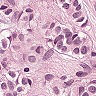
Metastatic tissue present: yes